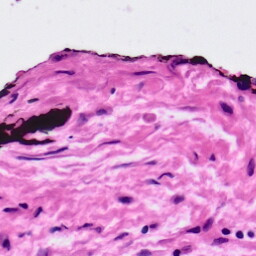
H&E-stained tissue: Ovarian